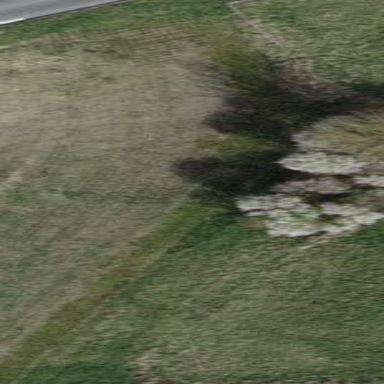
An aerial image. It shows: Area covered with grass.